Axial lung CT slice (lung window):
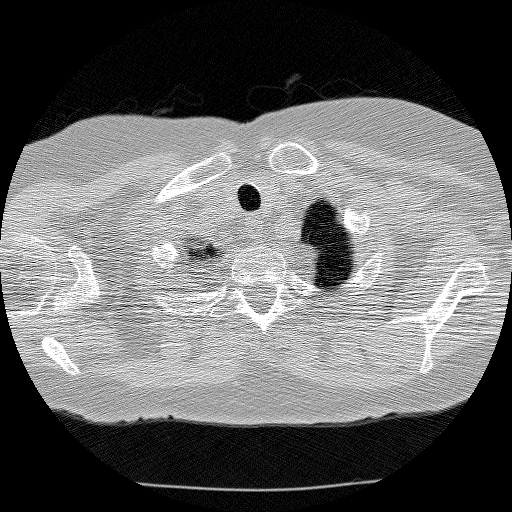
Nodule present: no